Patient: sex M, age 59
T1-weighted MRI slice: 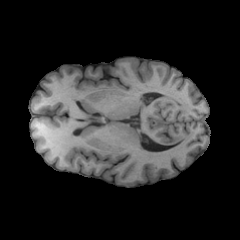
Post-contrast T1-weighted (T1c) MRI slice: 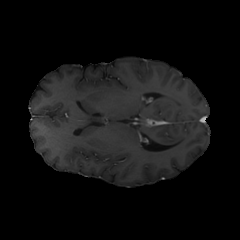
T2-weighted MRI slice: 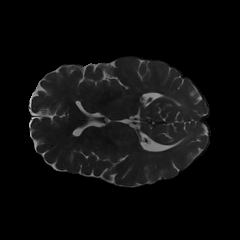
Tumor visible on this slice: no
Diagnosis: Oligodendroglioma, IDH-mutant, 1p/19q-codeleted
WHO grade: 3